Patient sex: M
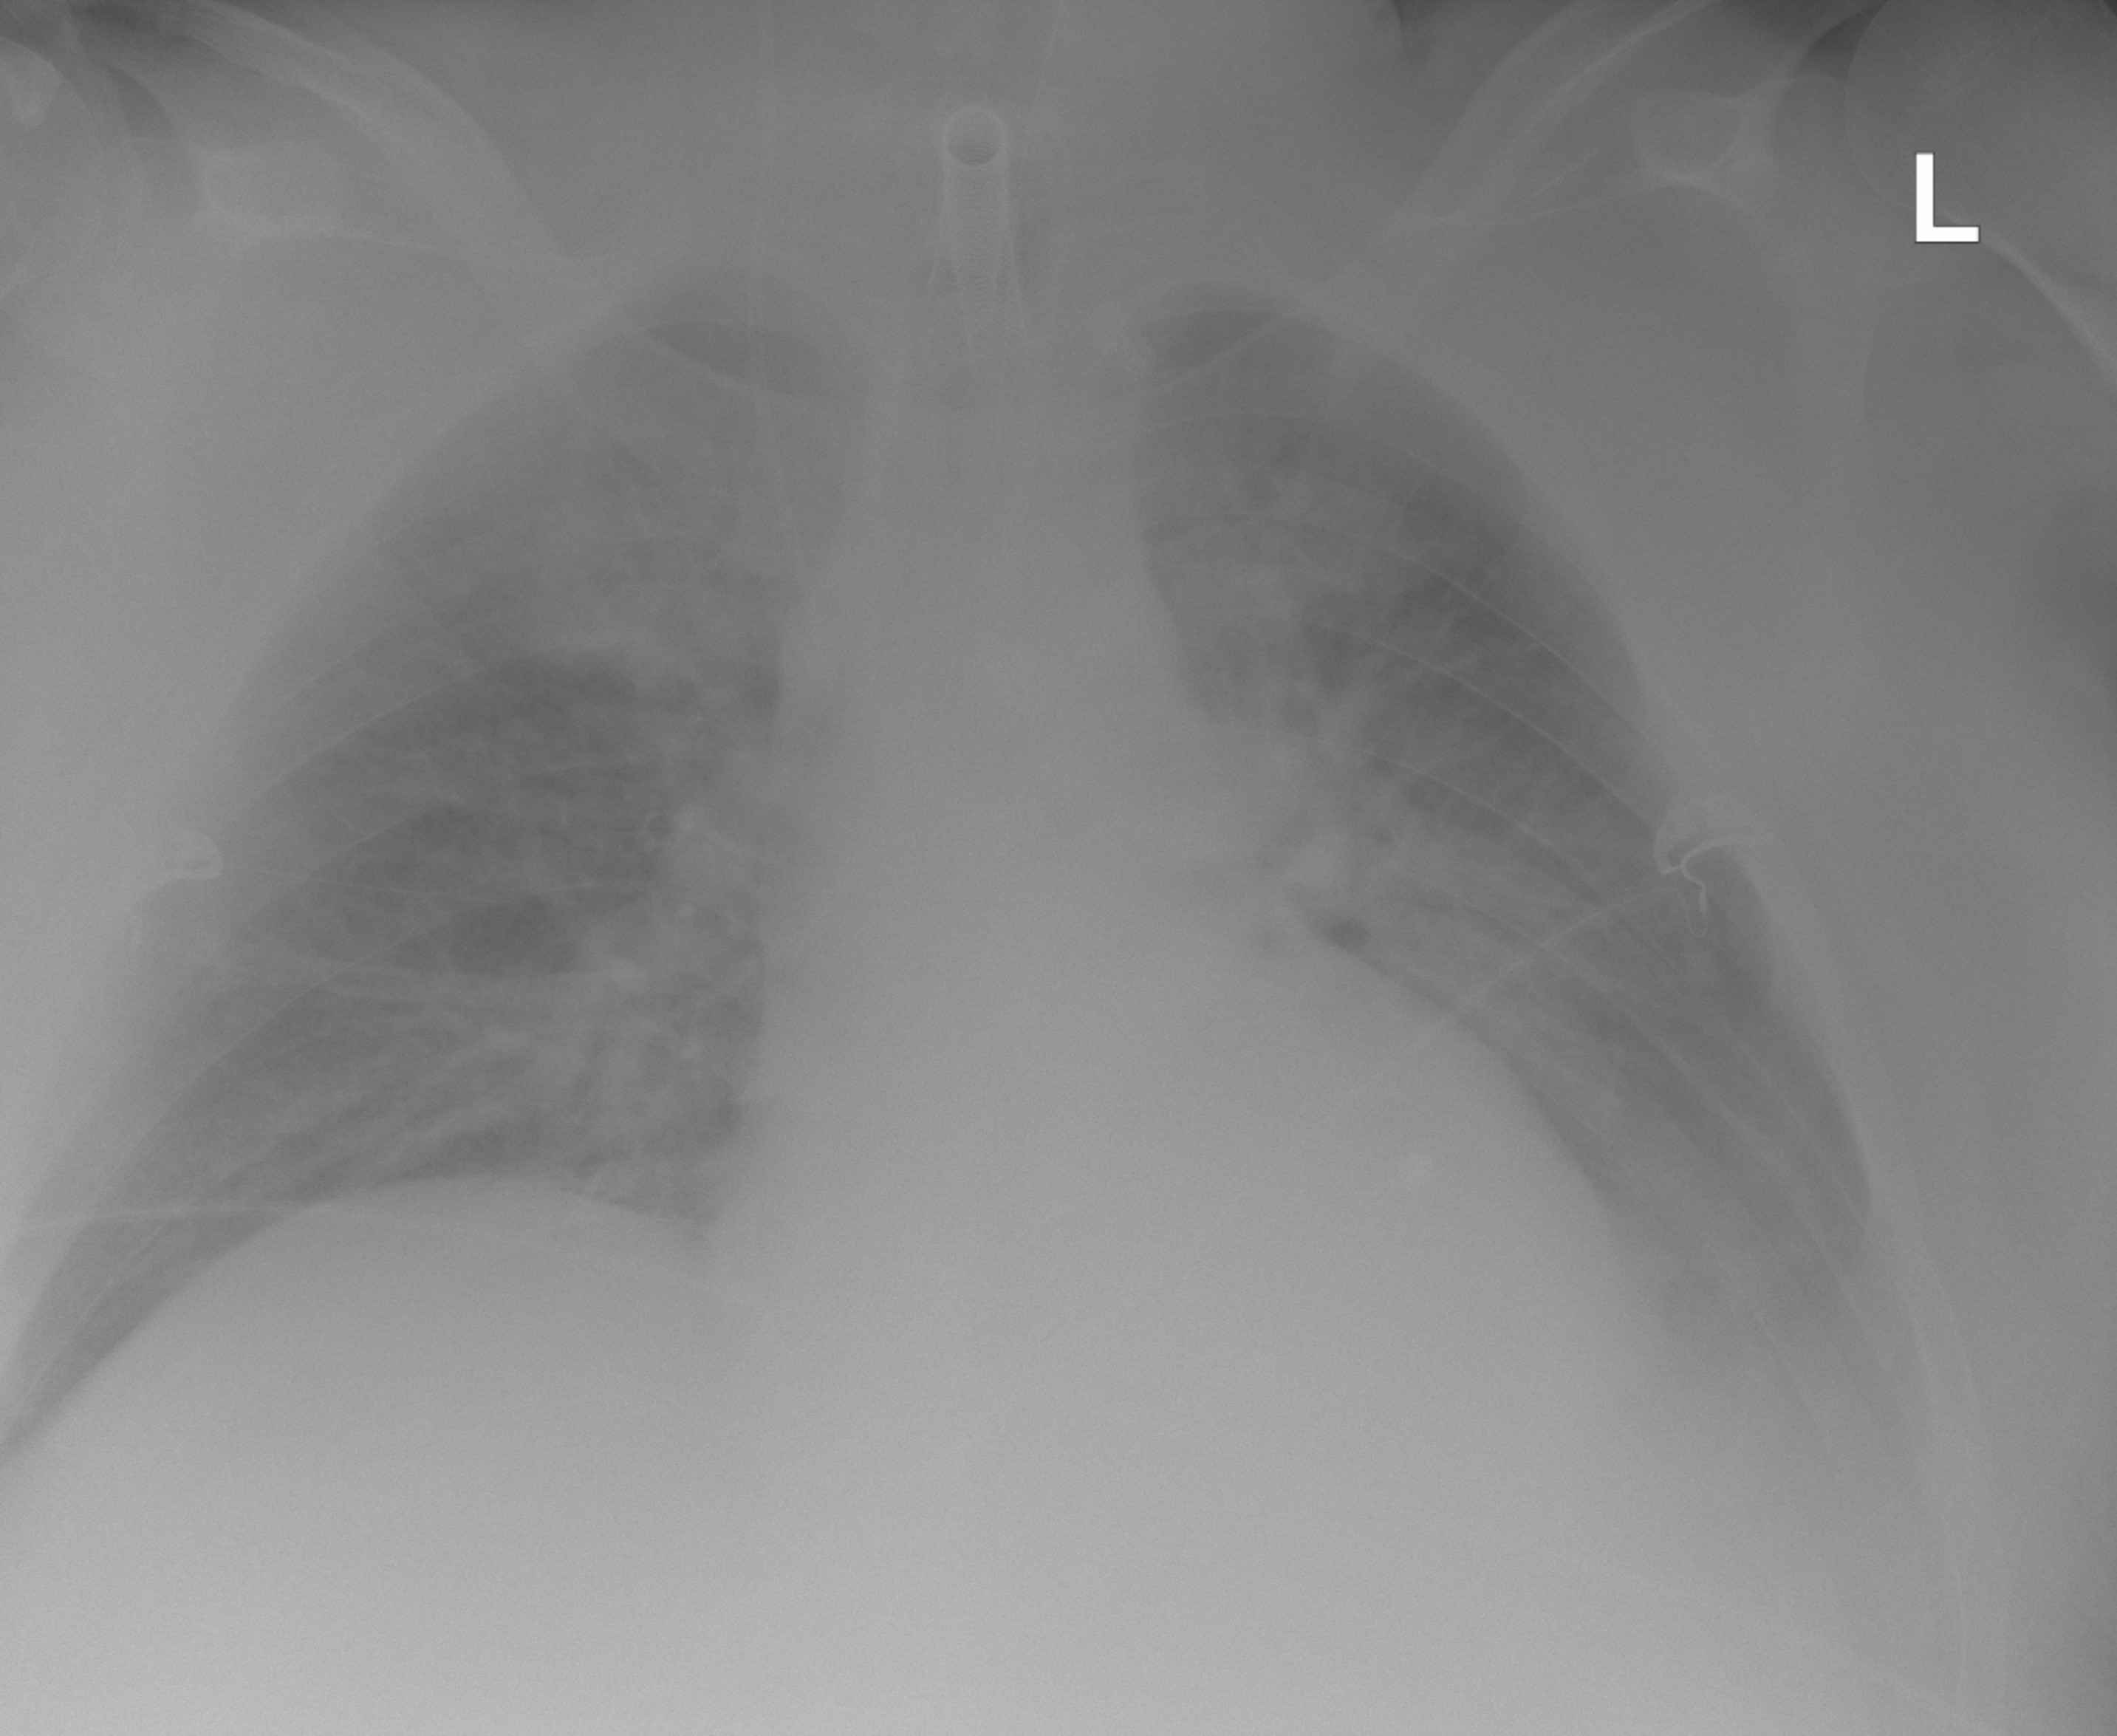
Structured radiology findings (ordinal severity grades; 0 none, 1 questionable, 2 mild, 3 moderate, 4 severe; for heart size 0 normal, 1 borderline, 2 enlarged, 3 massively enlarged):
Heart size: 1
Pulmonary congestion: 2
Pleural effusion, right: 0
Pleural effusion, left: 2
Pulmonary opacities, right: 2
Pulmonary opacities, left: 2
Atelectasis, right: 2
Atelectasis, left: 2